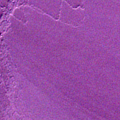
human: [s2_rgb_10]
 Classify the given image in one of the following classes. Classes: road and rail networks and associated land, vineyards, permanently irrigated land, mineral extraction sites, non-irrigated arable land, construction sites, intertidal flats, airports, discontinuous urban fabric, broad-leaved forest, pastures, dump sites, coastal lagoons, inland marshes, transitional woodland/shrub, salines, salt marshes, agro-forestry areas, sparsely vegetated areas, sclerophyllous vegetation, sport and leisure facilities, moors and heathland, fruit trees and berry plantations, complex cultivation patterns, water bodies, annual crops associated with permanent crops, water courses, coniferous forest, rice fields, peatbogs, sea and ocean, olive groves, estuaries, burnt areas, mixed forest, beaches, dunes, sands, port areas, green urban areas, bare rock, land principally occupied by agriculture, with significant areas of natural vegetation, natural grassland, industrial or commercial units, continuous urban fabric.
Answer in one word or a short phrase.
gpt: sea and ocean